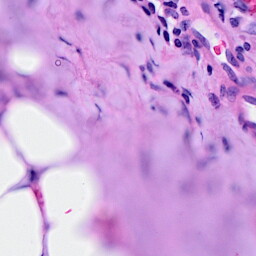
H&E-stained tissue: Breast